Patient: sex M, age 63
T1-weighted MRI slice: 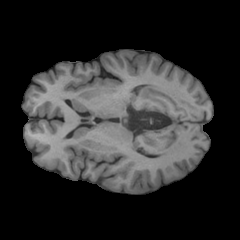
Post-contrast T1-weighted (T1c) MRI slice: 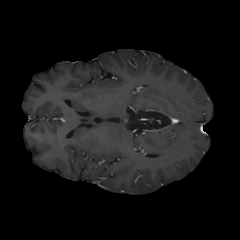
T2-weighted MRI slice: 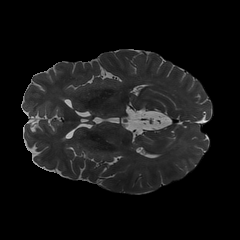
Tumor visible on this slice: no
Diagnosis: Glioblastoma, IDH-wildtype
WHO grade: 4